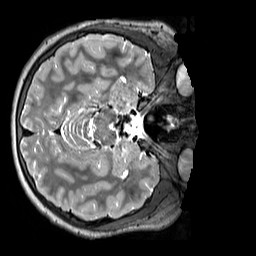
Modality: T2w
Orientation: axial
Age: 13
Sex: male
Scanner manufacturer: siemens
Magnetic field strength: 3 T
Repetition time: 3.2 s
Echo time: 0.408 s